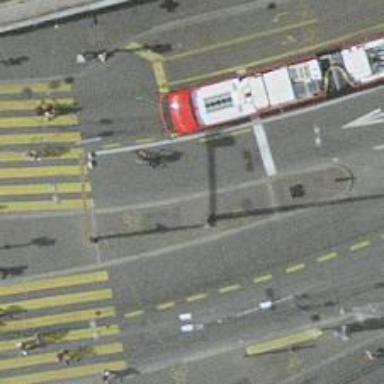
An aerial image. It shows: Primary highway with asphalt surface and dedicated cycle lane. The presence of trolley wires indicates the likelihood of electric buses or trams in the area.